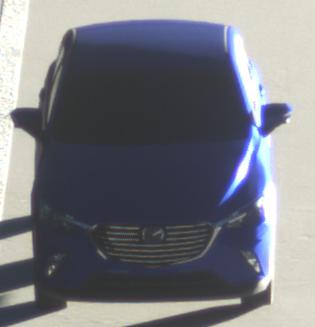
Make: Mazda
Model: CX-3 SKYACTIV-G 120
Detailed model: CX-3 (DK)
Model produced from: 2015/06
Model produced until: 2018/06
Doors: 5
Color: blue
Road condition: dry road
Daytime: sunrise or sunset
Contrast: high contrast